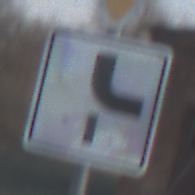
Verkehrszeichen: VerlaufVorfahrtsstrasse10
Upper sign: VorfahrtGewaehren
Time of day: SunriseSunset
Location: Outdoor (Suburban)
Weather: PartlyCloudy
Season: Winter
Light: Natural